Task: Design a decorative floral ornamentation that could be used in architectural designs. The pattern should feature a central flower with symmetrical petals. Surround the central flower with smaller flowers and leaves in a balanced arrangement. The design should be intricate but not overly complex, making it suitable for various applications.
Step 1179:
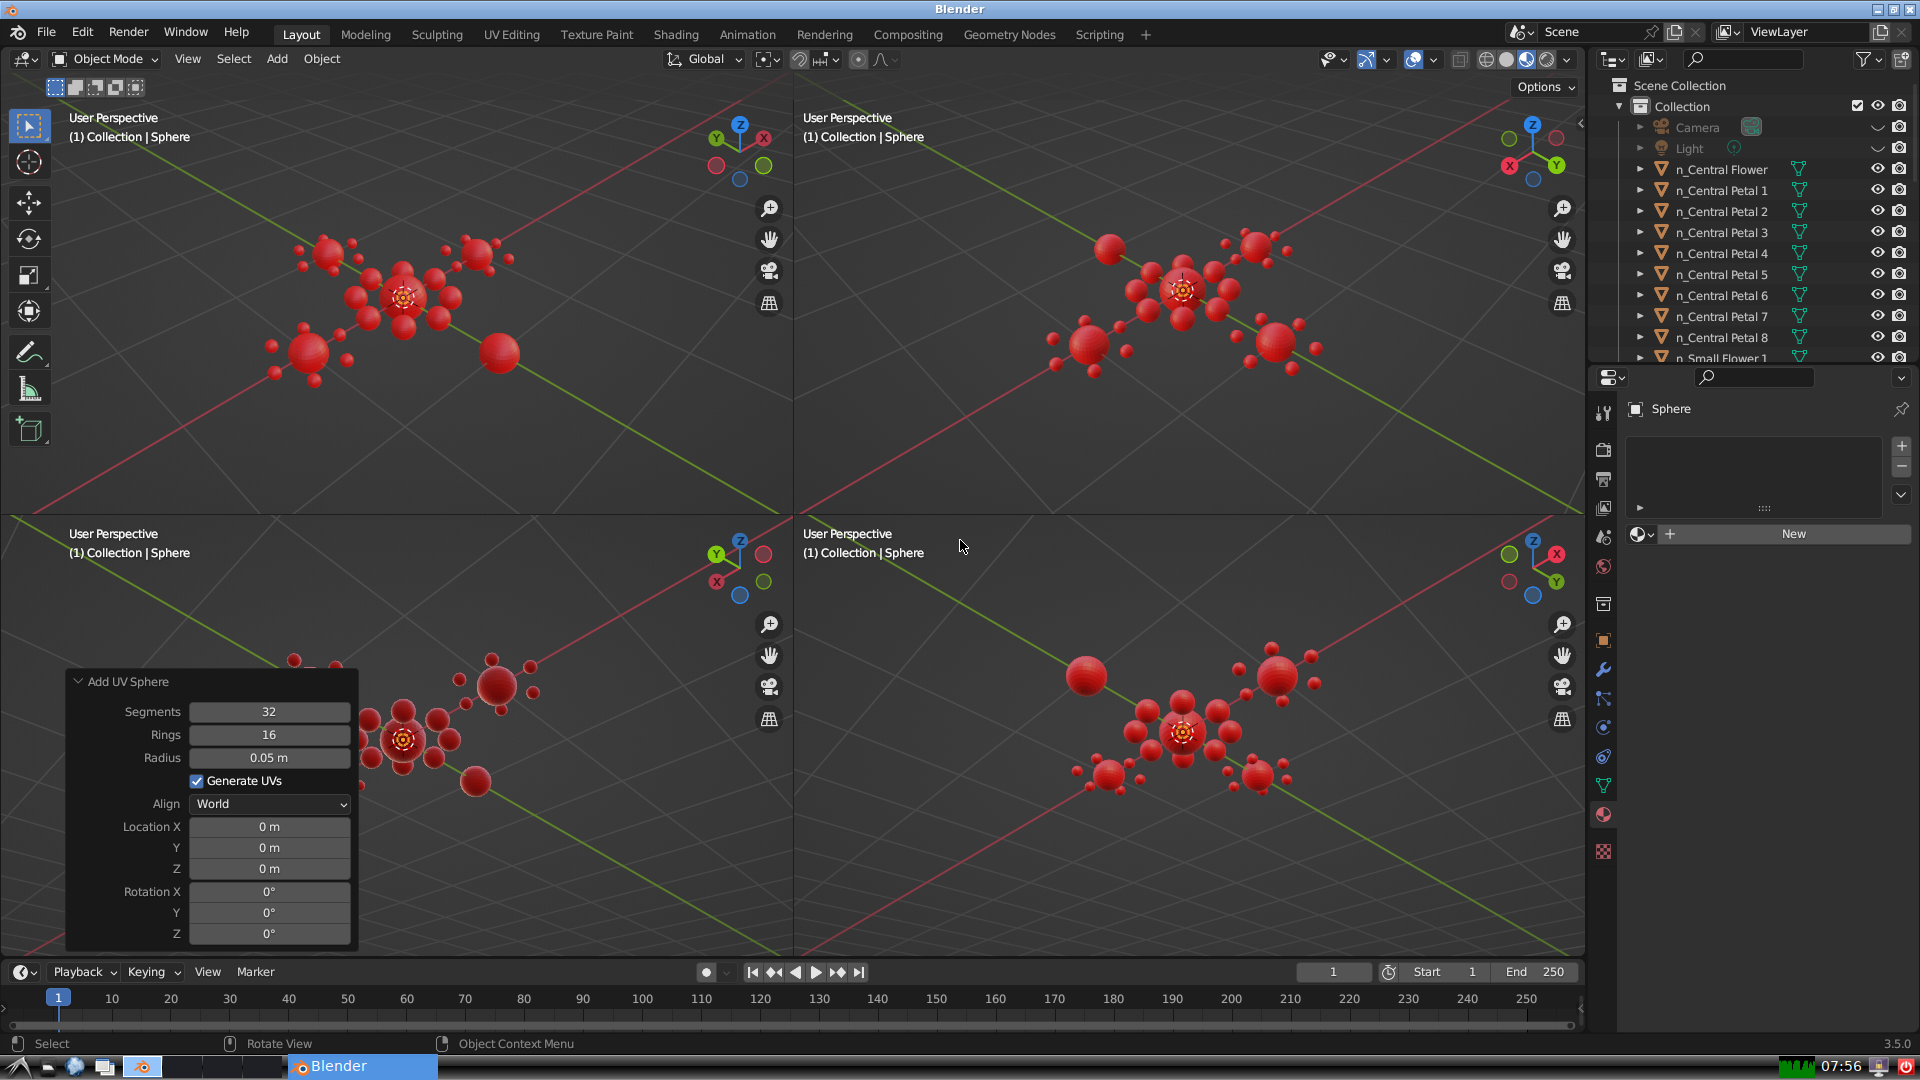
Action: {"key_press": ['Ctrl, Home']}